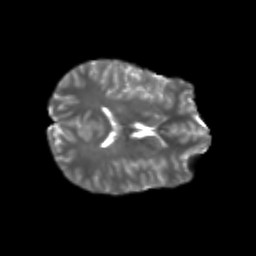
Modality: T2w
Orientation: axial
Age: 20
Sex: female
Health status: healthy
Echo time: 0.074 s